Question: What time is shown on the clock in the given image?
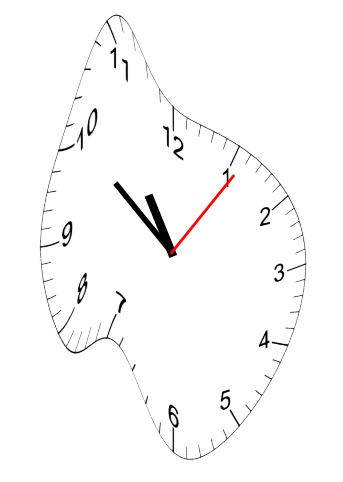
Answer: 10:51:06